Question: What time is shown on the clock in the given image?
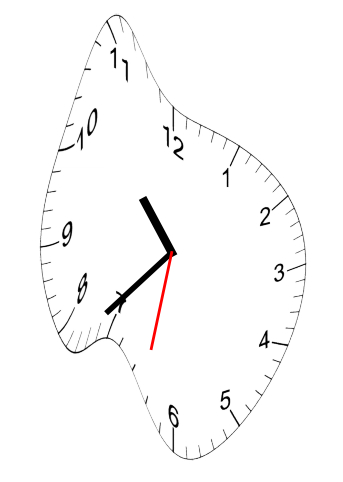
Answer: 10:37:32